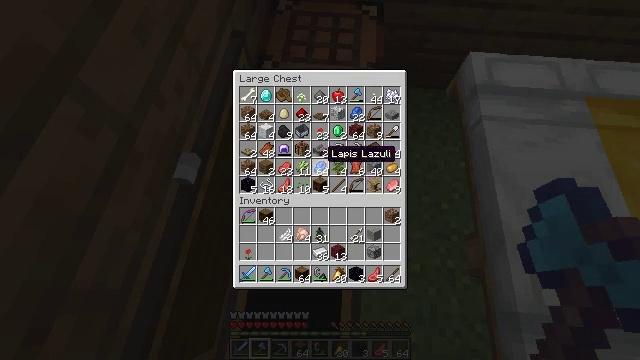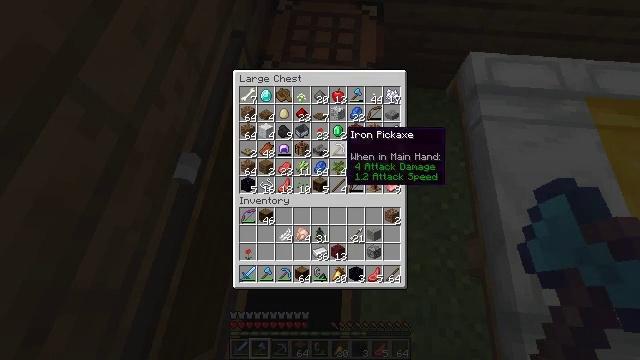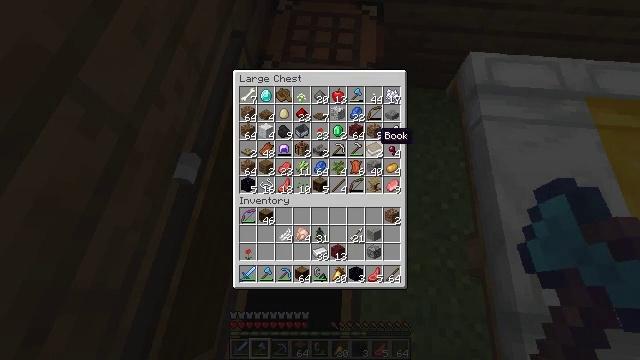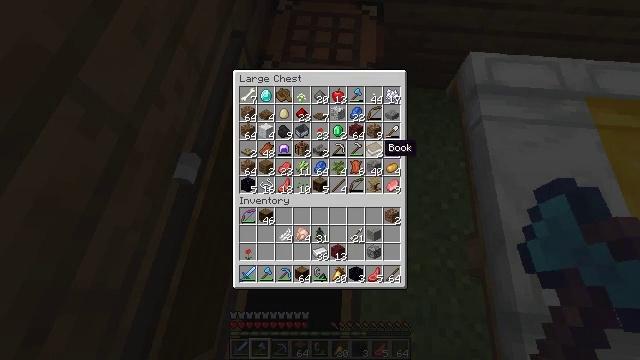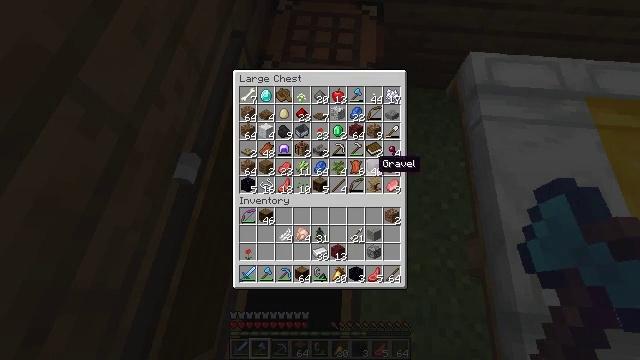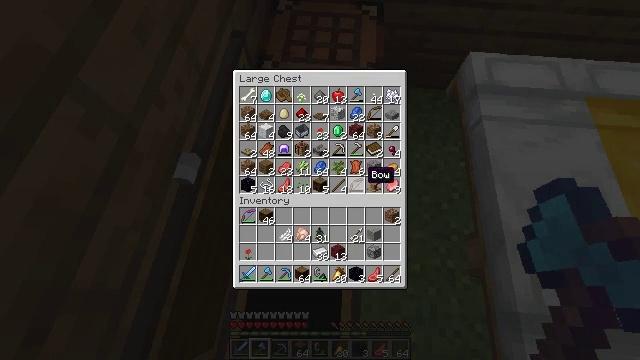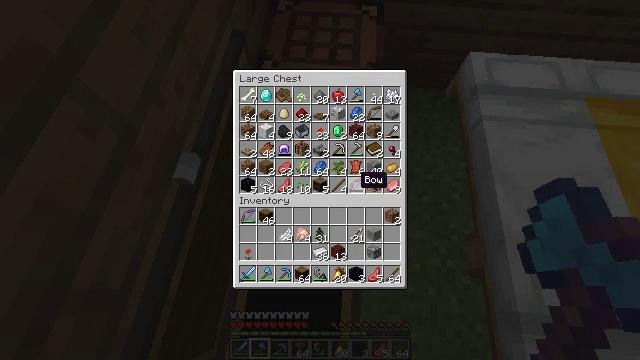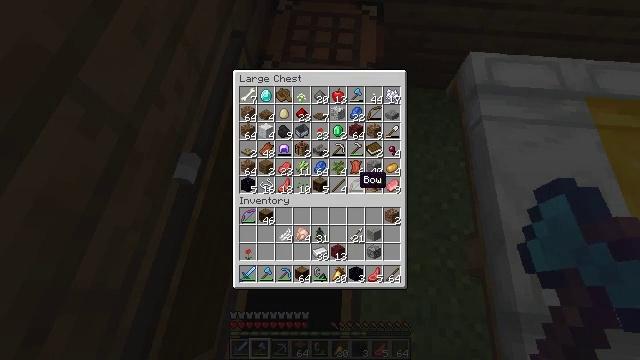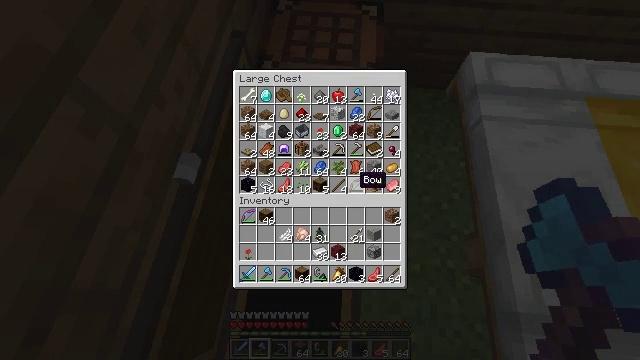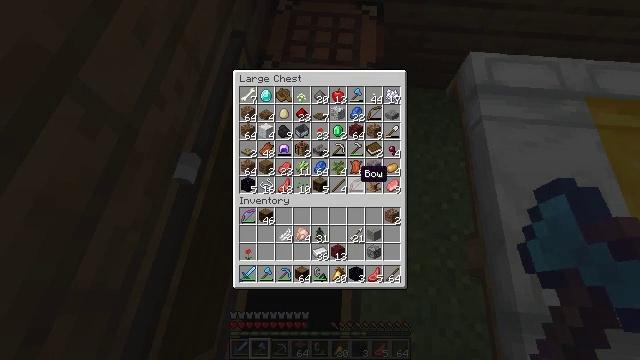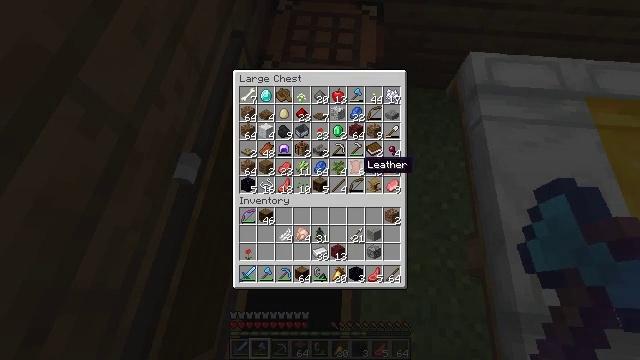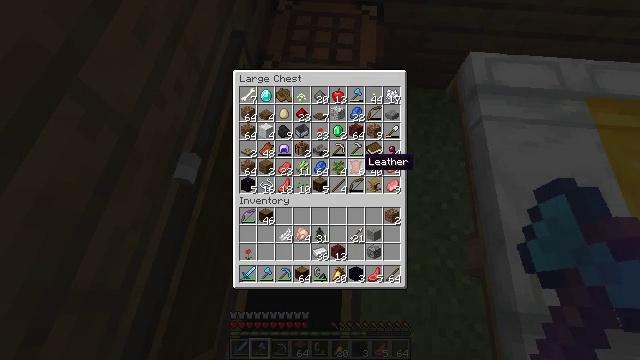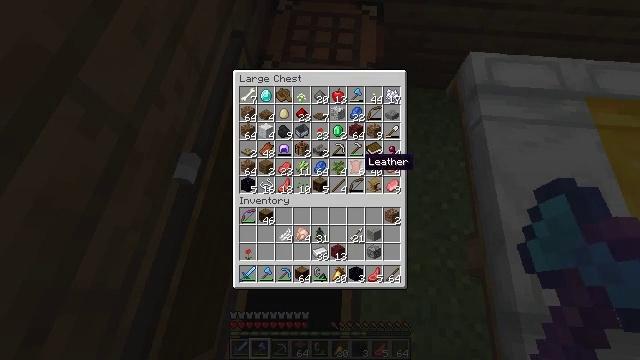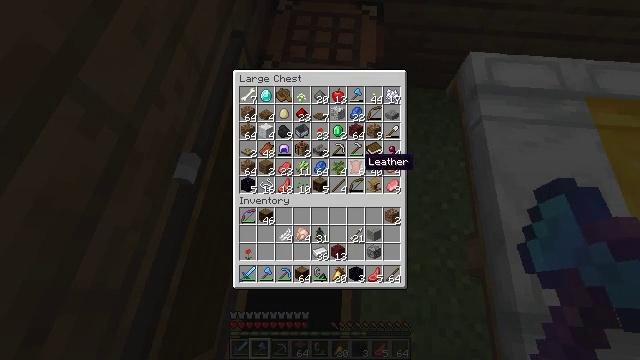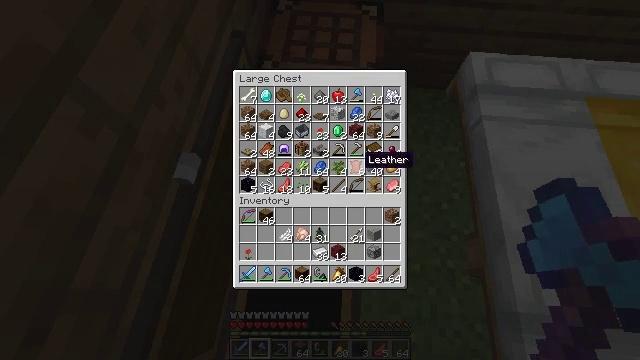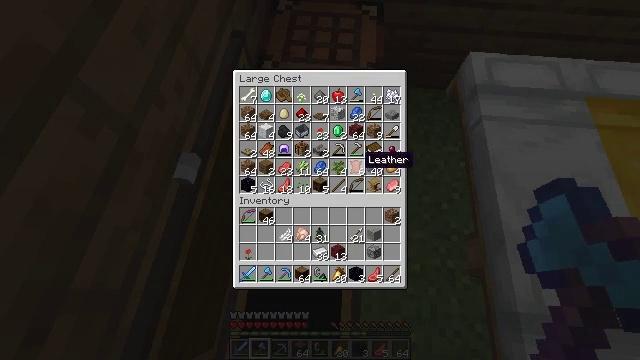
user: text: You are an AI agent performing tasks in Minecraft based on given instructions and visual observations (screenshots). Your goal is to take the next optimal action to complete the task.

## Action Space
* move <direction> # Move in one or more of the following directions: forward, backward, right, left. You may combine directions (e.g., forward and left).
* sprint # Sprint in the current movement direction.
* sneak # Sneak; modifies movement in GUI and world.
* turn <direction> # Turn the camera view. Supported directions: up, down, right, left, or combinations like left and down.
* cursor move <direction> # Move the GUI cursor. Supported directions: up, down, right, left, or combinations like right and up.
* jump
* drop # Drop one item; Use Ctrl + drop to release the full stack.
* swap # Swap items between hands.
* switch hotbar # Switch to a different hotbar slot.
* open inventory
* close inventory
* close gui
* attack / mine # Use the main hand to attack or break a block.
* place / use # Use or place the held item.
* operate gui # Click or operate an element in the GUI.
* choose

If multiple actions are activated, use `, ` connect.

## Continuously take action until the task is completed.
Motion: motion action
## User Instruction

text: Use iron to craft a cauldron on the crafting table.
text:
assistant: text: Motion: sneak, cursor move right and up
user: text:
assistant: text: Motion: sneak, cursor move right
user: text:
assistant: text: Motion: sneak, cursor move down
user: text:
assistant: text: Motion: sneak, cursor move down
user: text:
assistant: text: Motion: sneak, cursor move left and down
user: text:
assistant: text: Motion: sneak, cursor move left
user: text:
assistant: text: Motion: sneak
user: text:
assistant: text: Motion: sneak
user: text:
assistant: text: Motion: sneak
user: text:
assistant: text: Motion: sneak, cursor move up
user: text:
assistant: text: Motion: sneak
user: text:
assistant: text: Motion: sneak
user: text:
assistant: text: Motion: sneak
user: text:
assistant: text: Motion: sneak
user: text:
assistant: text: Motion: sneak
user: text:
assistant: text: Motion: sneak
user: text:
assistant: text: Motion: sneak
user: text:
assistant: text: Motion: sneak
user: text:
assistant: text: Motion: sneak
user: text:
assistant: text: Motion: sneak
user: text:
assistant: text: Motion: sneak
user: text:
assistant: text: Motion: sneak, operate gui
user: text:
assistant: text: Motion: sneak, operate gui
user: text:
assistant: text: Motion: sneak, operate gui
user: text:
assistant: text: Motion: sneak
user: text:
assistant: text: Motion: sneak
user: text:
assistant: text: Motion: sneak
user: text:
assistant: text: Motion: sneak, cursor move left
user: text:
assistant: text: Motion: sneak, cursor move left
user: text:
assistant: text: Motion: sneak, cursor move left